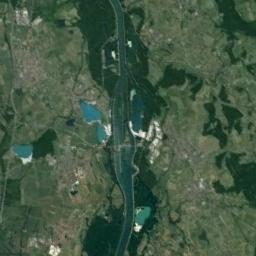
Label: river